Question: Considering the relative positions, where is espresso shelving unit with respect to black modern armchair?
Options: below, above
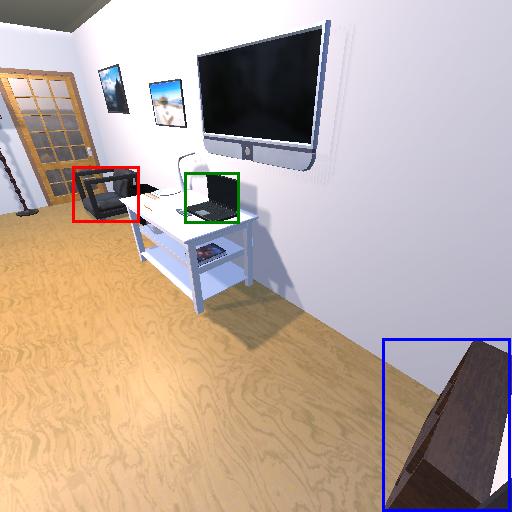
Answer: below